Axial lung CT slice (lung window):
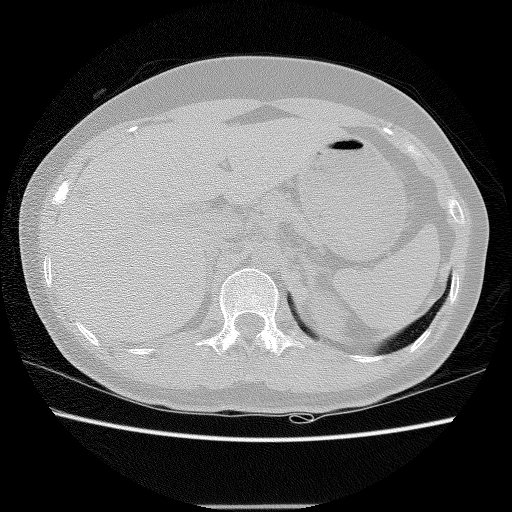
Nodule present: no